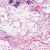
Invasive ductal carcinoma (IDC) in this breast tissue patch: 0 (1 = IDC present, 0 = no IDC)